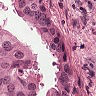
Metastatic tissue present: yes